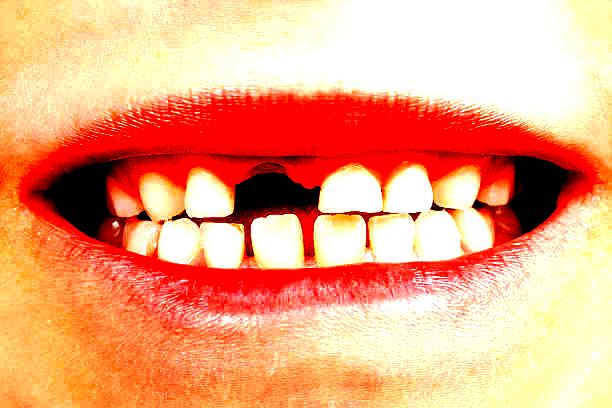
Condition: hypodontia